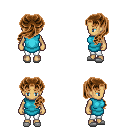
a pixel art fantasy rpg character, female body template, human, tanned skin, teal tunic, white pants, brown princess hairstyle, white slippers, four views (front, back, left, right), 2x2 character sprite sheet, small pixel art, hard edges, no anti-aliasing